Question: I have been trying to import customer master through data management tool in AX7 using "Customers" standard data entity, I have marked "Auto-Generate" for customer account field. And I am facing a number sequence error while the data gets inserted into staging. When I check the execution log I see the below error.
> "Issue exists in auto generation of number sequence
Issue exist in generate staging data
'4' 'Customers' record(s) inserted in staging"
I checked number sequence setup for Customer account and it is proper it is as below:

Note:
Gives the same error irrespective of Continuous is marked or not for the number sequence code.
Any quick inputs would be appreciated!
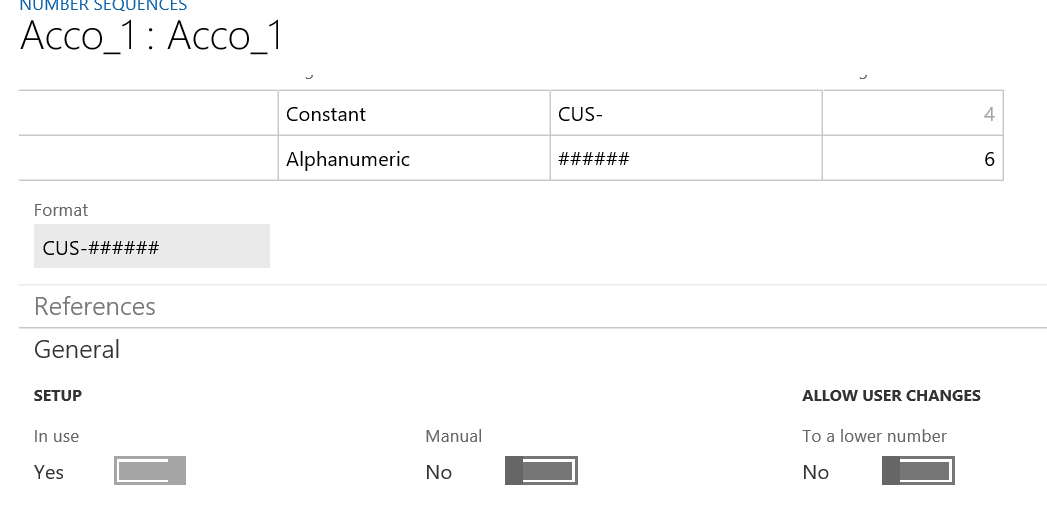
Answer: Thanks Fh-Inway!
I have figured out the issue, and it's an issue with standard AX. An application hot fix (Metadata) is available for this which can be found in the LCS as a part of AX update2. I have installed it, tested it to be working fine.
Not sure whether I can share the Hotfix KB Article number here for the same.
Note: That hotfix has a common fix that addresses auto-generation of number sequences across all the data entities.